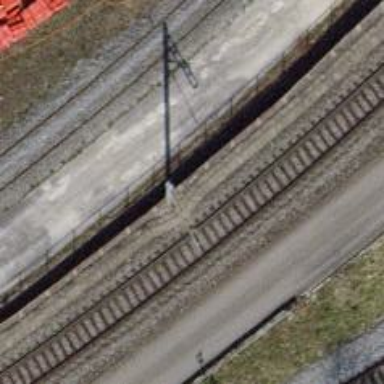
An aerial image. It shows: Railway yard with electrified contact lines.